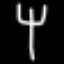
Label: fork